Question: My background tasks view appears with the following garbled or distorted text. I can almost make out the names of some of the tasks, but clearly this is not intended and not optimal. It's been this way for as long as I've had IntelliJ IDEA (I think my first was version 11. I'm currently on 12.1), but haven't yet attempted to address it.
Is this some font setting I've gotten wrong, and what can I do to fix it?

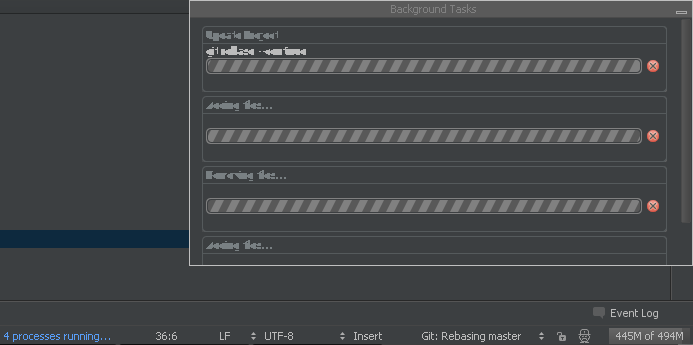
Answer: It's a known bug, please follow:
- <URL>